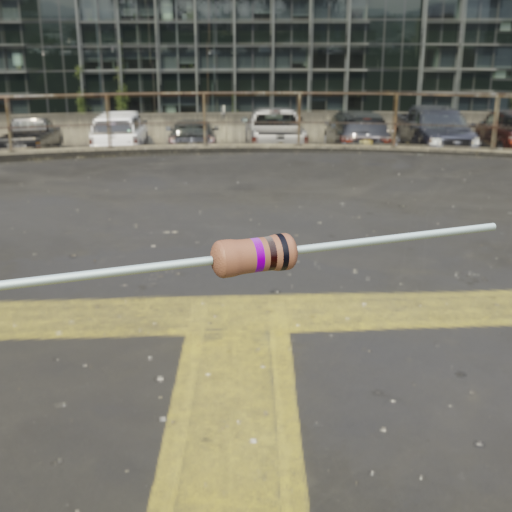
Resistor colour bands (in order): violet, black, black